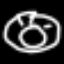
Label: donut